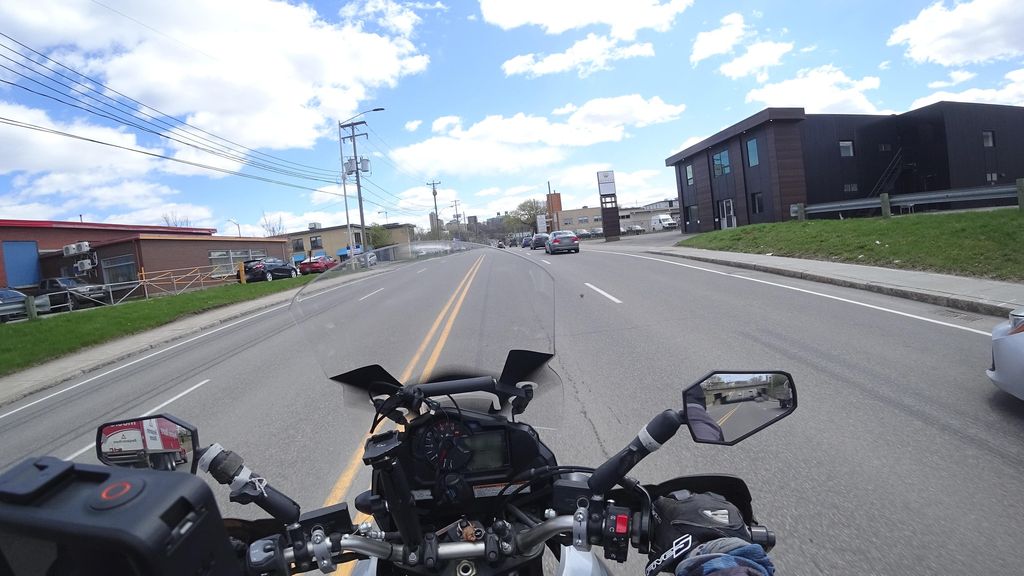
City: quebec_city